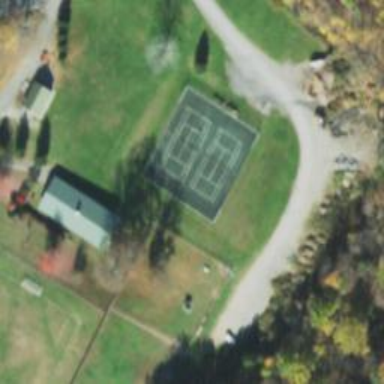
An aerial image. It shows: Tennis court in leisure pitch.